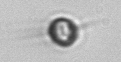
Label: Acanthoica_quattrospina